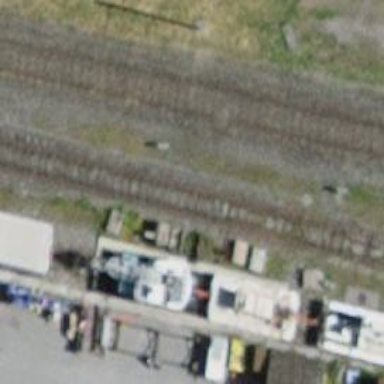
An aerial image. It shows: Railway switch.